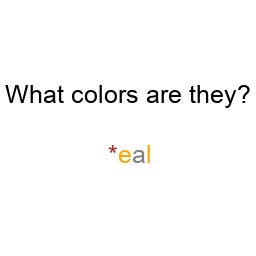
Color: brown, orange, gray, orange
Color name shown: teal
Background color: white
Question text color: black